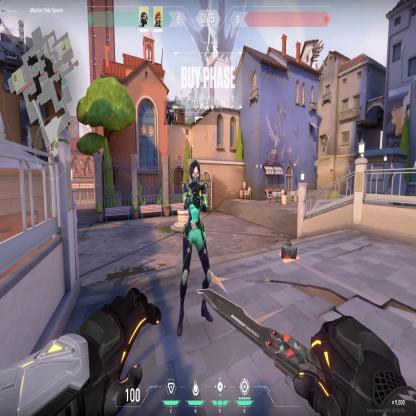
Label: dropped spike ; teammate